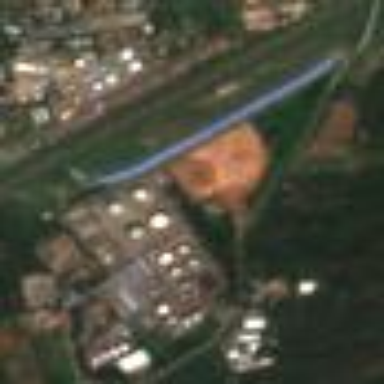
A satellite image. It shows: Industrial area designated for oil storage.